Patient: sex M, age 61
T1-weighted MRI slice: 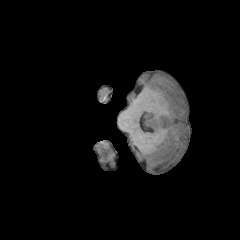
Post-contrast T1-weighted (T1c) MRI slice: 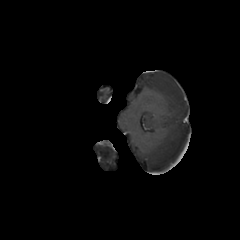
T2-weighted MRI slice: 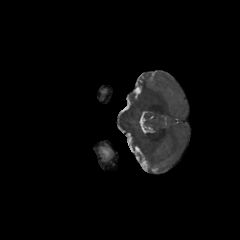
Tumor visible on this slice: yes
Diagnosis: Glioblastoma, IDH-wildtype
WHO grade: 4